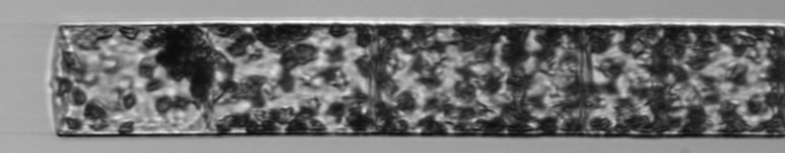
Label: Guinardia_flaccida